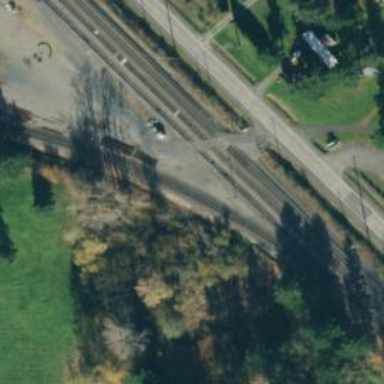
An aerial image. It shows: Railway siding for service.